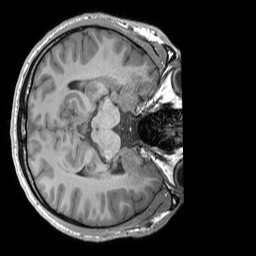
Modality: T1w
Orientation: axial
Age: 24
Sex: male
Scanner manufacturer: siemens
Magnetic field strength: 3 T
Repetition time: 1.9 s
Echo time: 0.00252 s